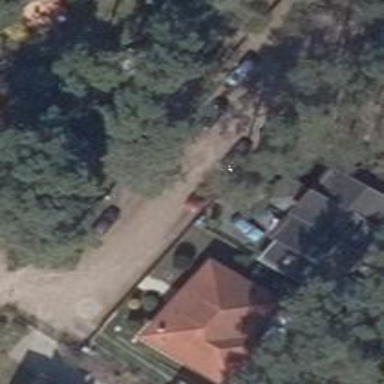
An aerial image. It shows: Residential road.